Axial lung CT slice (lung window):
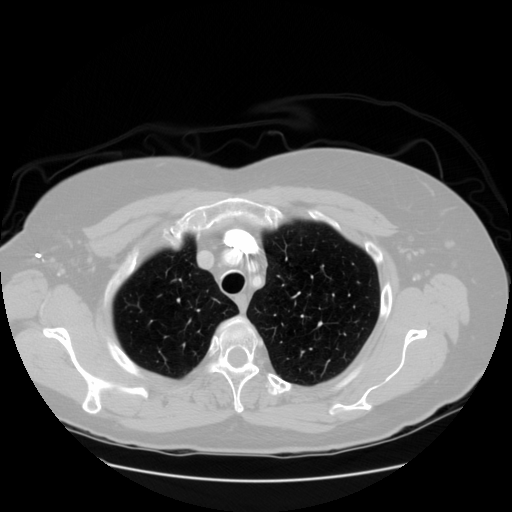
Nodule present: no